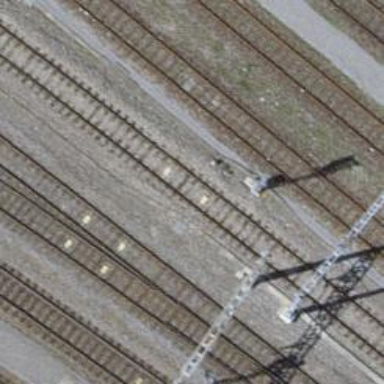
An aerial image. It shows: Railway signal.